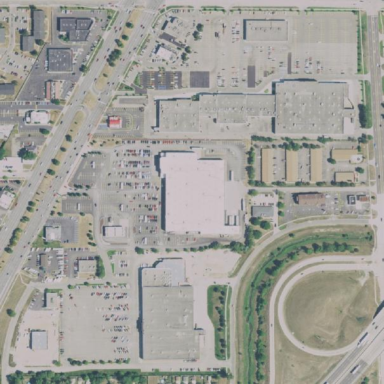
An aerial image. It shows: Retail area.